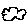
Label: cloud